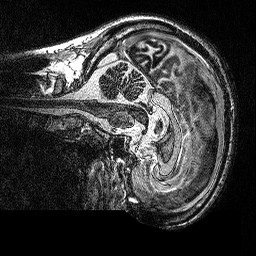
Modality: MP2RAGE
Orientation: sagittal
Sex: male
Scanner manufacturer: siemens
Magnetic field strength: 3 T
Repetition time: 5 s
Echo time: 0.00292 s